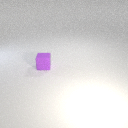
small purple rubber cube